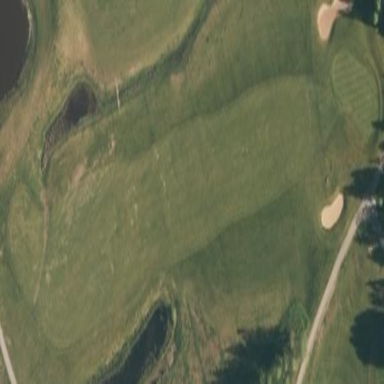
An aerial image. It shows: Rough grassy area used for golf.